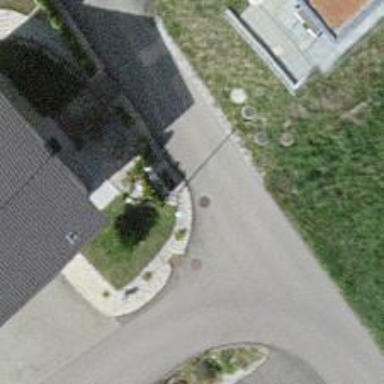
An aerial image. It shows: Minor distribution substation with street cabinet nearby. It is utility power substation.